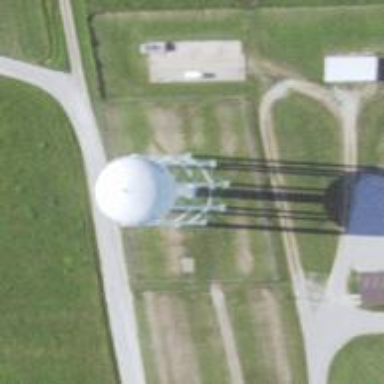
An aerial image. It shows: Water tower that is man-made.